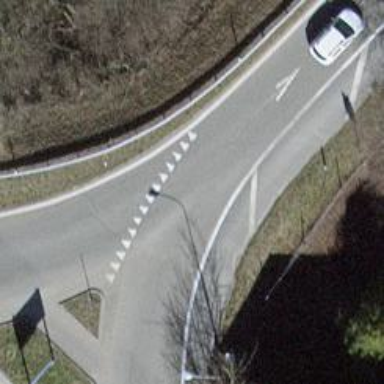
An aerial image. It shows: Road with "give way" sign.